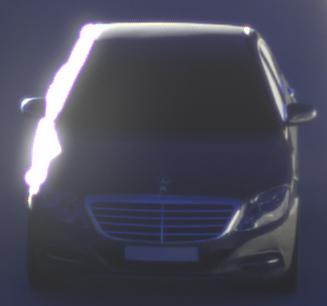
Make: Mercedes-Benz
Model: S 400 HYBRID
Detailed model: S-Class (222) Limousine
Model produced from: 2013/05
Model produced until: 2015/04
Doors: 4
Color: gray
Road condition: dry road
Daytime: sunrise or sunset
Contrast: high contrast